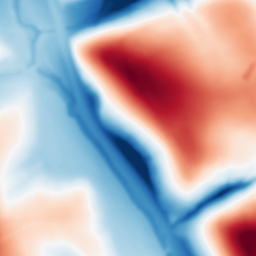
Category: multiscale
Decomposition family: dog
Decomposition parameters: sigma_low: 2
sigma_high: 50
Upsampling method: bicubic_16x
Upsampling parameters: scale: 16
Upsampling scale: 16